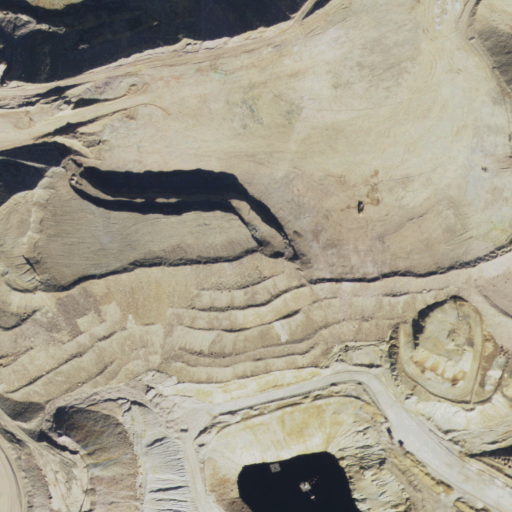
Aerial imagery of depression(s) in Arizona named El Tiro Pit containing barren land and shrub